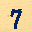
Label: 7